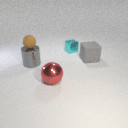
large gray rubber cube to the right of large gray metal cylinder